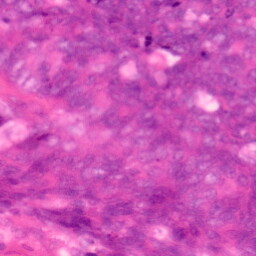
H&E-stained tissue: Colon